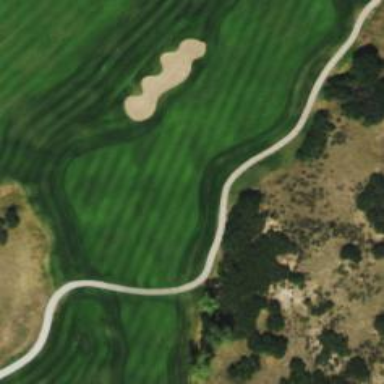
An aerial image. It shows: View of golf hole.